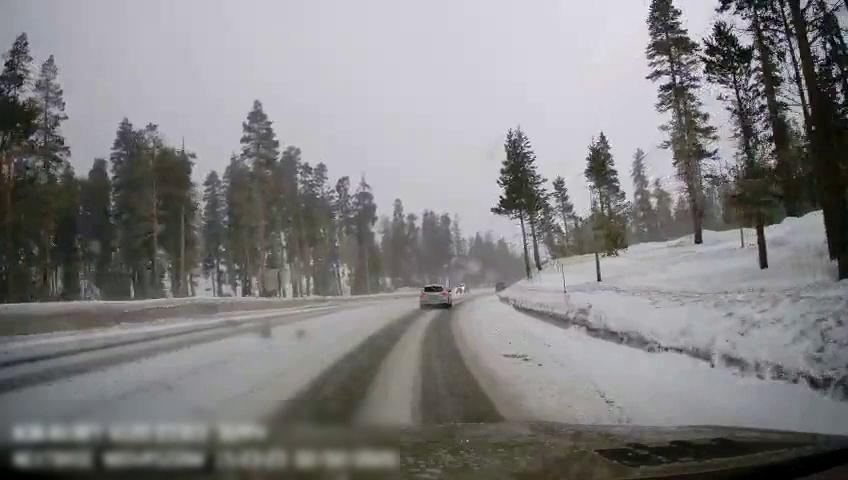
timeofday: Day
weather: Snowy
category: Drivable Space
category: Vehicles | SUV
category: Traffic | Signs